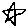
Label: star